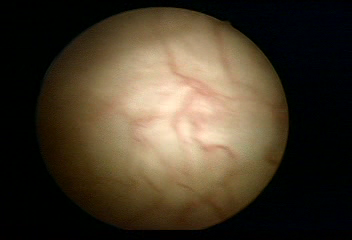
Modality: WLC
Class: Normal mucosa
Bladder cancer association: No